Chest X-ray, AP view. Patient: 45 years old, sex F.
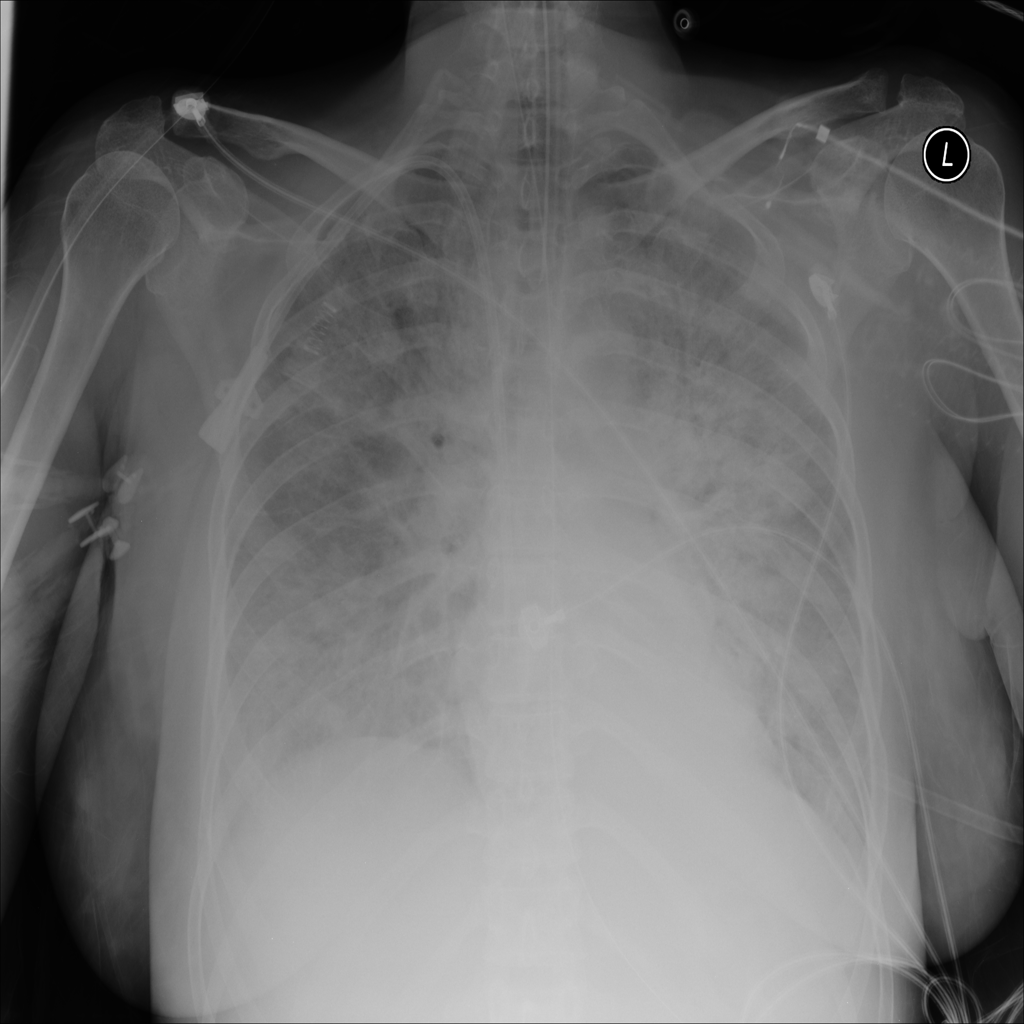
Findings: Edema, Effusion